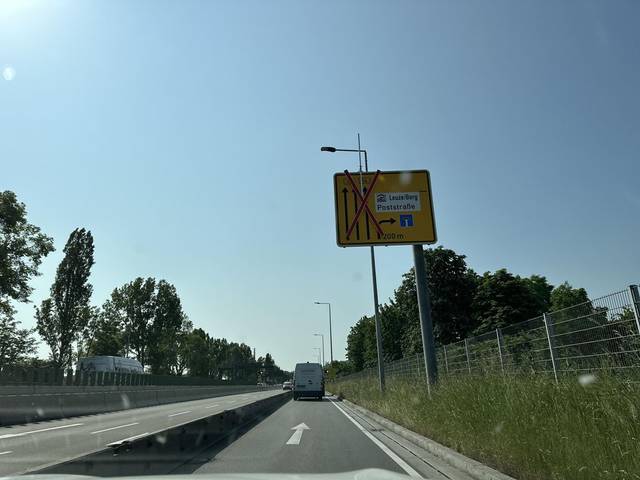
Region: Germany
Coordinates: 48.796, 9.214